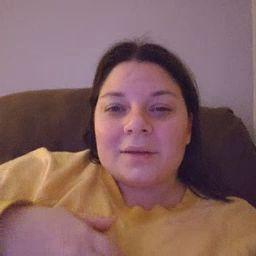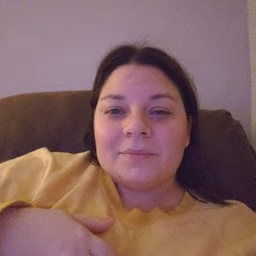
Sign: bath